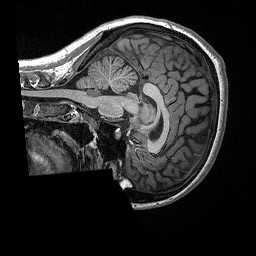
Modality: T1w
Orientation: sagittal
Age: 19
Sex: female
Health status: healthy
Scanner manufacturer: siemens
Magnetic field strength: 3 T
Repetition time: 2.3 s
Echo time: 0.00298 s